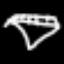
Label: diamond